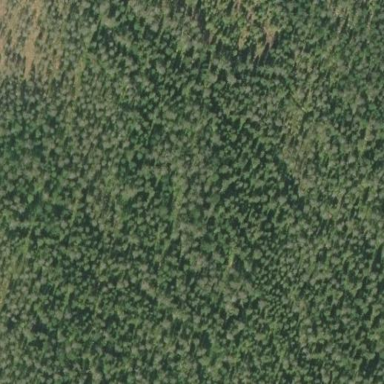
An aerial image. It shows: Needle-leaved woodland.